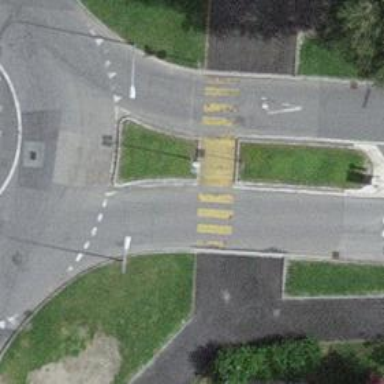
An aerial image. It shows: Marked zebra crossing with island in the middle.